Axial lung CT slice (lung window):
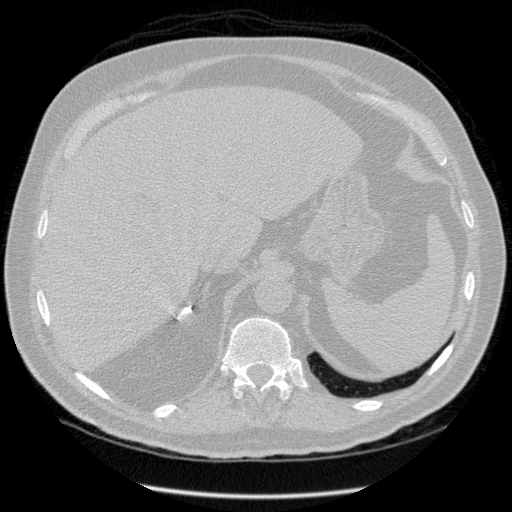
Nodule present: no